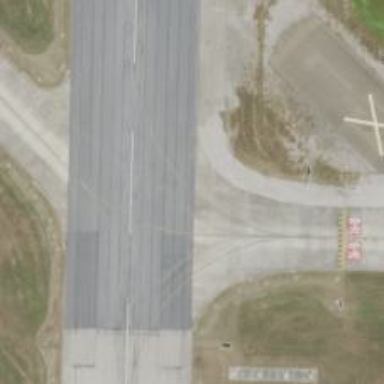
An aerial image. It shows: View of taxiway at the airport.